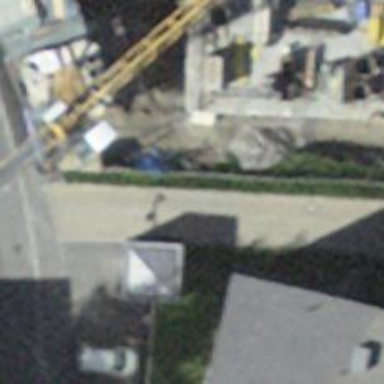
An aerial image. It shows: Paved footway.